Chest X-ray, AP view. Patient: 71 years old, sex M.
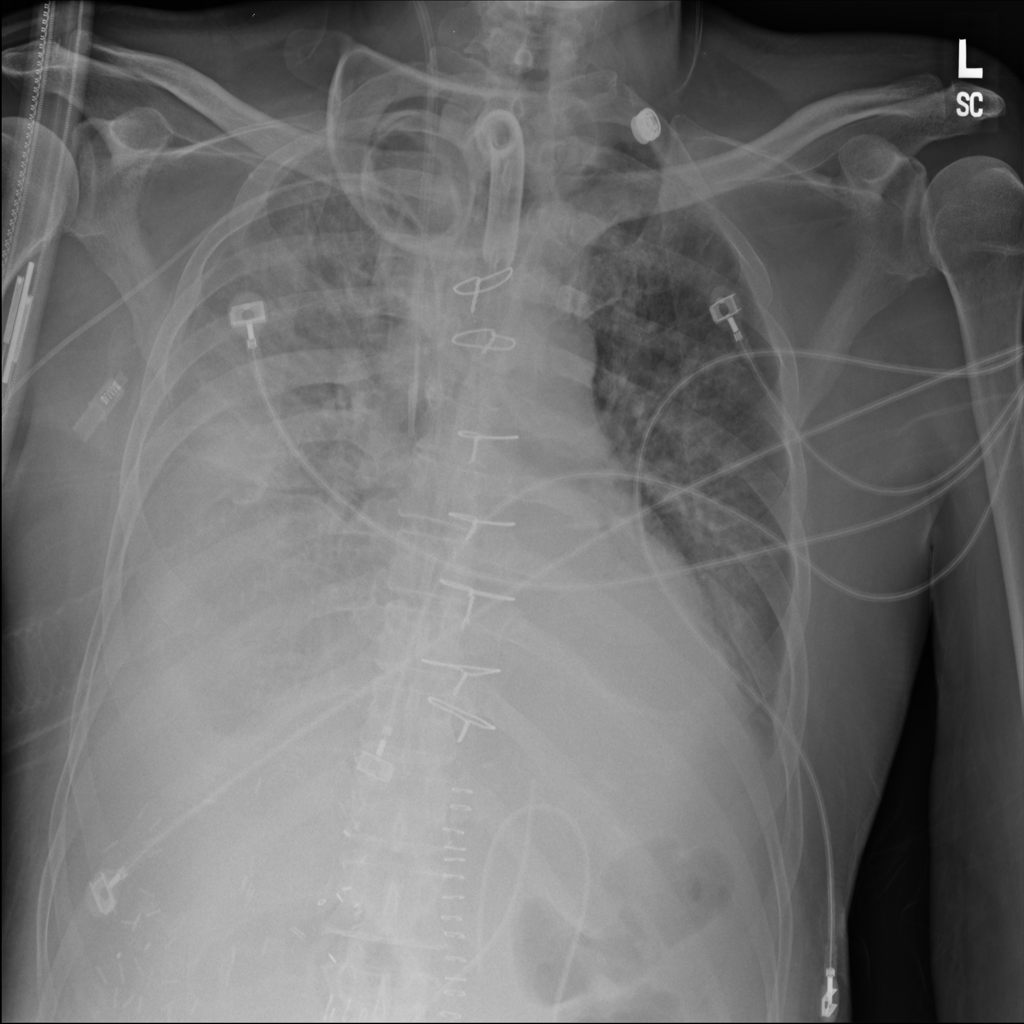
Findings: Consolidation, Infiltration